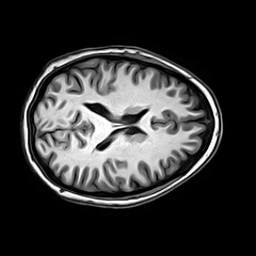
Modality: T1w
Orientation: axial
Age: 24
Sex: female